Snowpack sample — Buffalo Mountain, Silverthorne, Colorado, USA (1/25/25, 10:11 AM MST)
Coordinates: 39.6222, -106.1139
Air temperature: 22 °F
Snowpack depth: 110 cm
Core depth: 40 cm
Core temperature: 46.4 °F
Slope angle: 12°, slope face: 102°
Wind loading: high
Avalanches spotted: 0
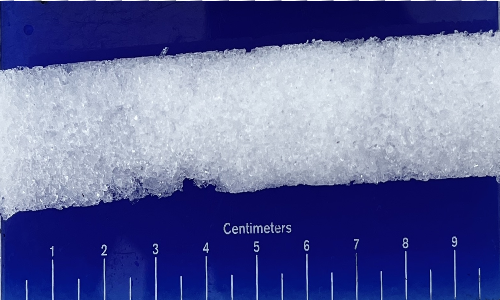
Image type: core
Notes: No avalanches nearby, collected on the outskirts of a fire break 15 meters from the treeline, on way to Buffalo and Red Mountain